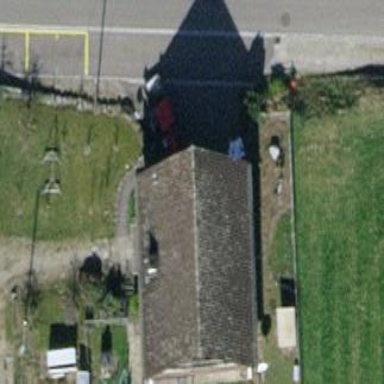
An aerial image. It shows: Detached building with gabled roof.